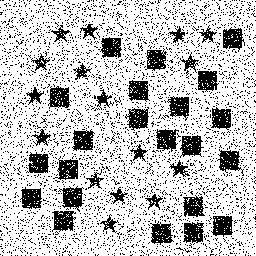
Squares: 22
Triangles: 0
Stars: 16
Total shapes: 38